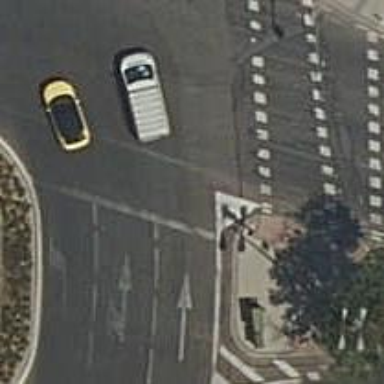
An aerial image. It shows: Circular junction on tertiary road.